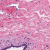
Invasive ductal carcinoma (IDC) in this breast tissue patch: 0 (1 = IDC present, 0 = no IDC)